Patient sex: M
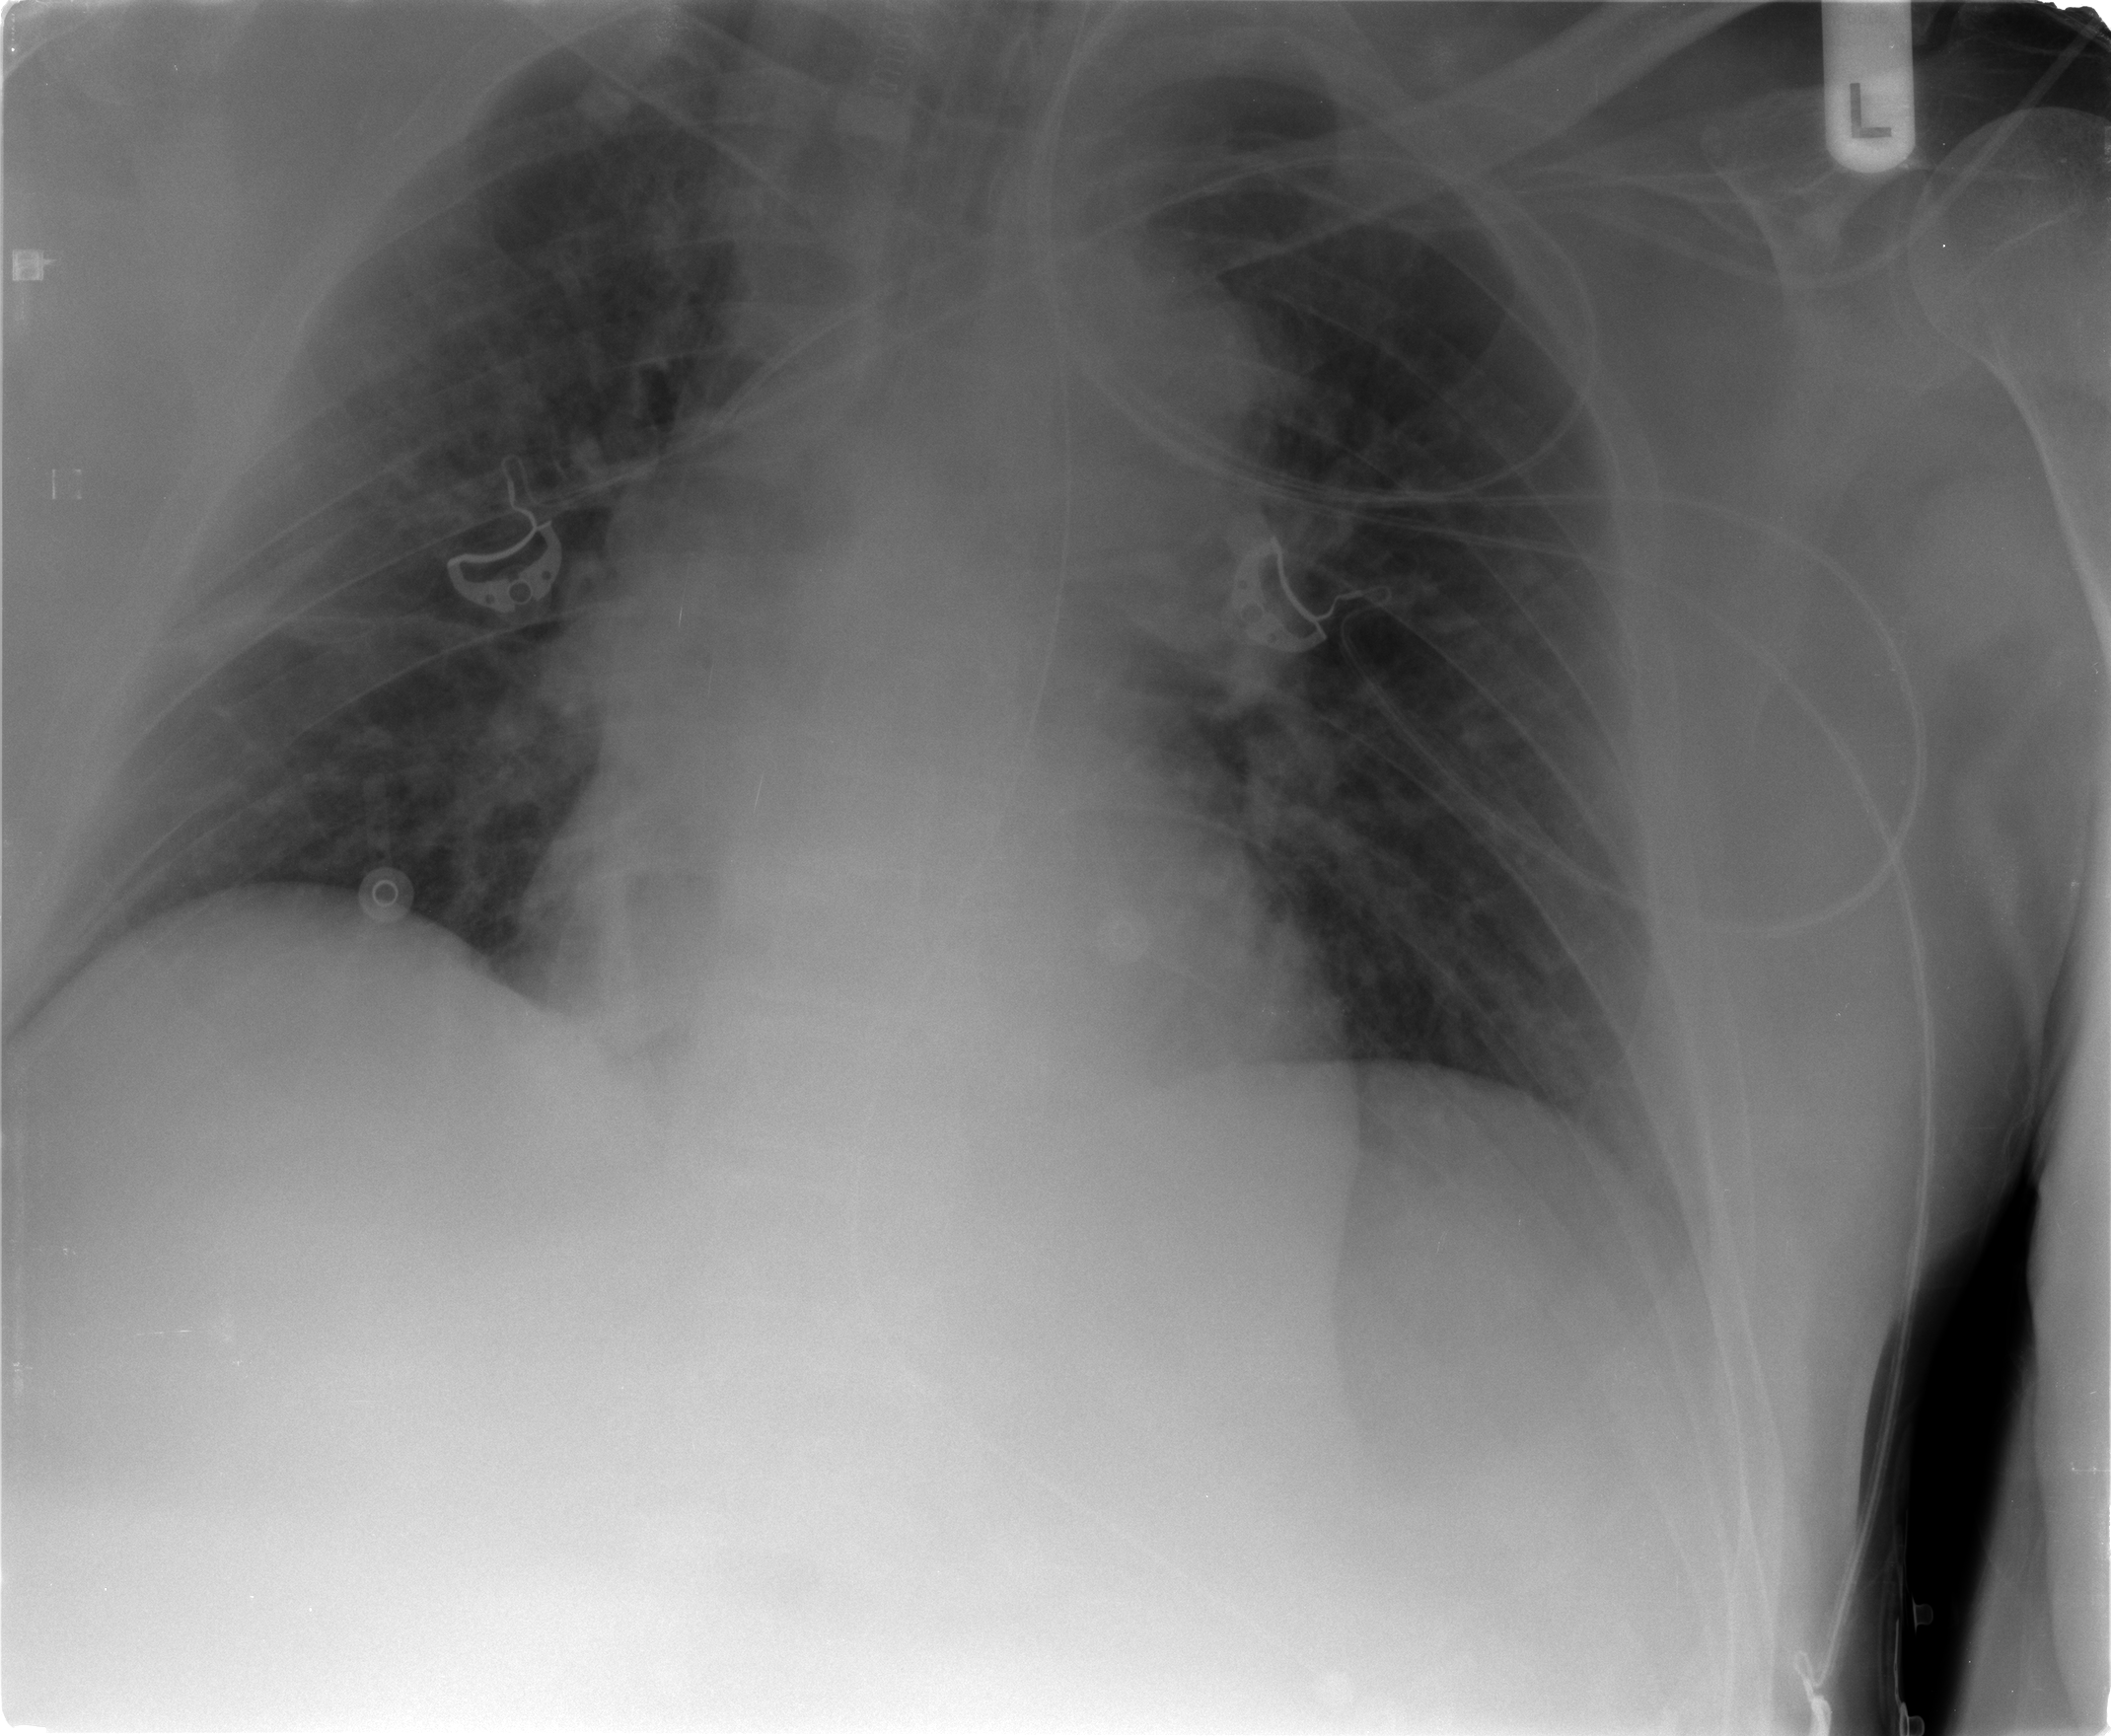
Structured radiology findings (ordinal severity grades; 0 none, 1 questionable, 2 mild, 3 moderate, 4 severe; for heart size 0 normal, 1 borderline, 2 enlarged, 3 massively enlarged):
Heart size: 2
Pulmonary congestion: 2
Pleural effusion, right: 0
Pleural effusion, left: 1
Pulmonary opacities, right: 2
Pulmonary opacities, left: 2
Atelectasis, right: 2
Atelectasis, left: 1